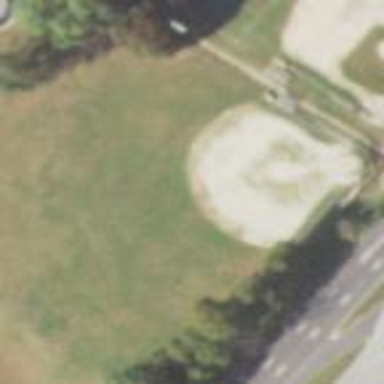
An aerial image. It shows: Softball pitch for leisure sports.